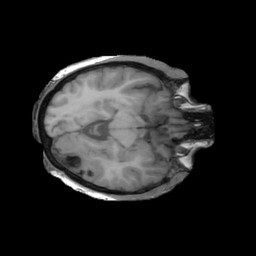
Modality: T1w
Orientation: axial
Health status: ill
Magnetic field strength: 3 T